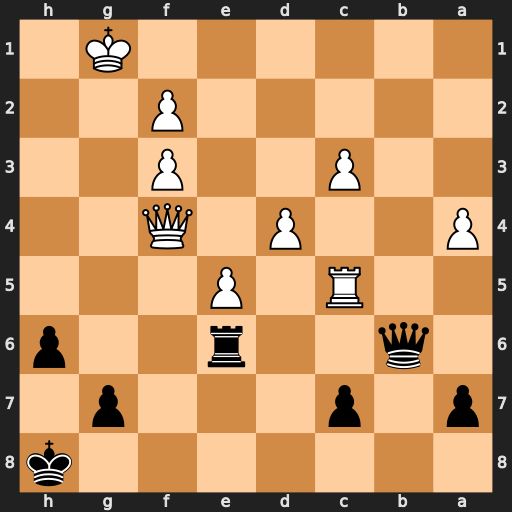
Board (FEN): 7k/p1p3p1/1q2r2p/2R1P3/P2P1Q2/2P2P2/5P2/6K1
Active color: b
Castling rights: -
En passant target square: -
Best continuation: Qb1+ Kh2 Rg6